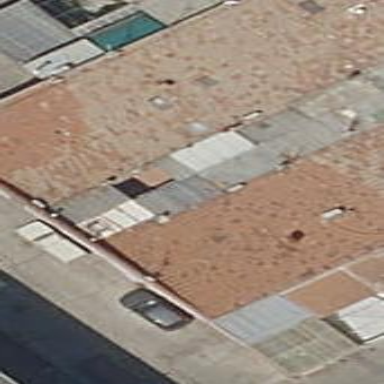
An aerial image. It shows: Terrace building.